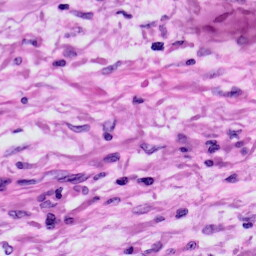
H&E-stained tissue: Skin